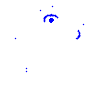
Particle: pion